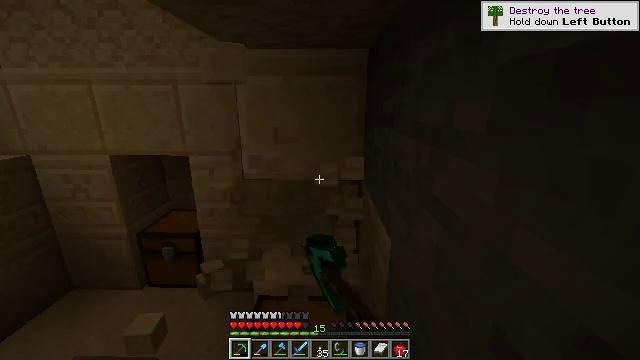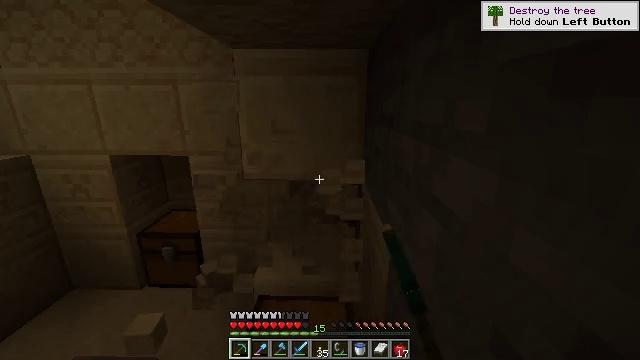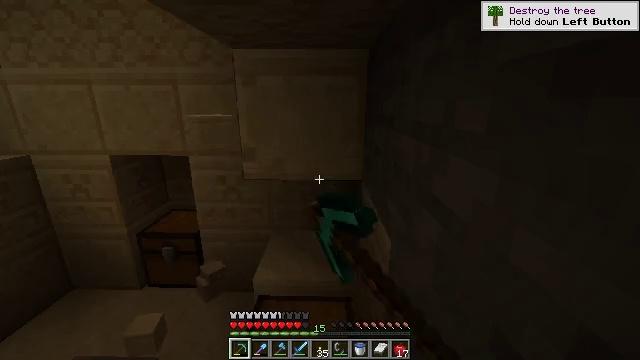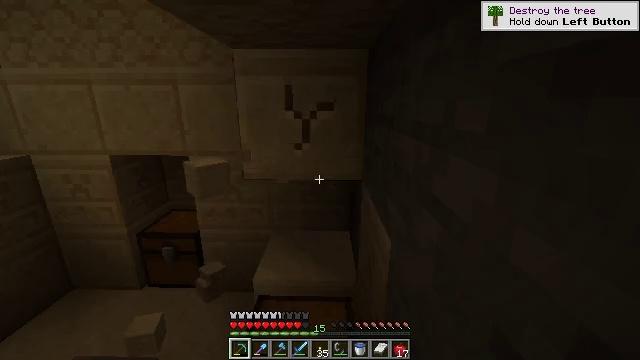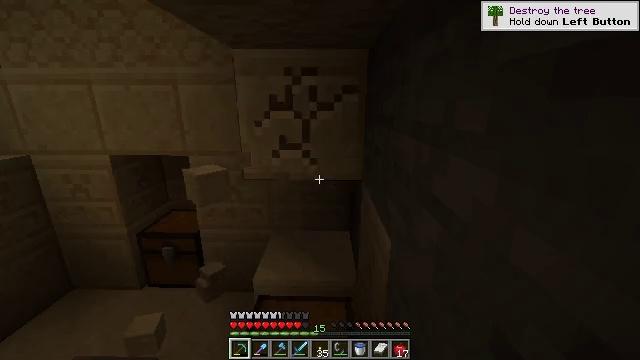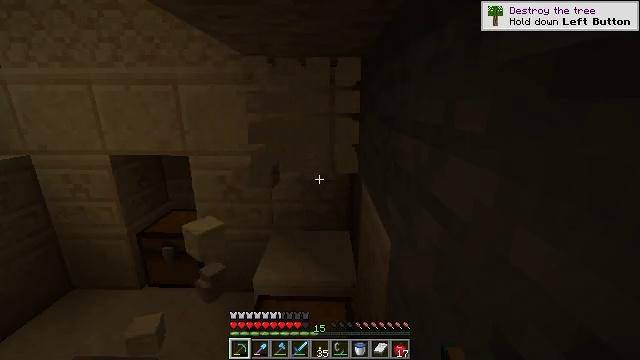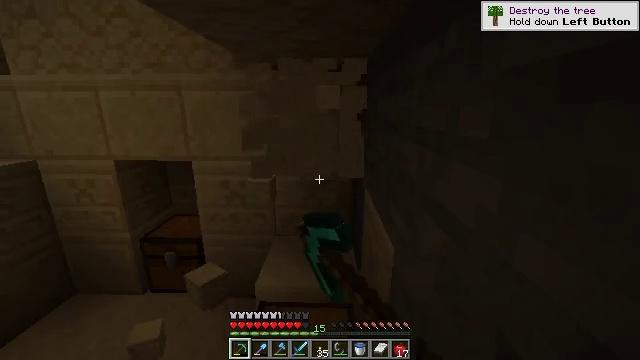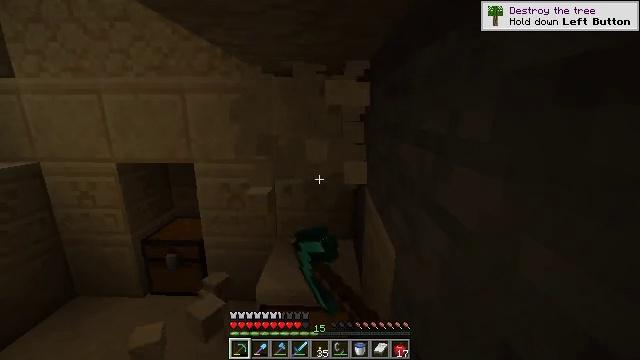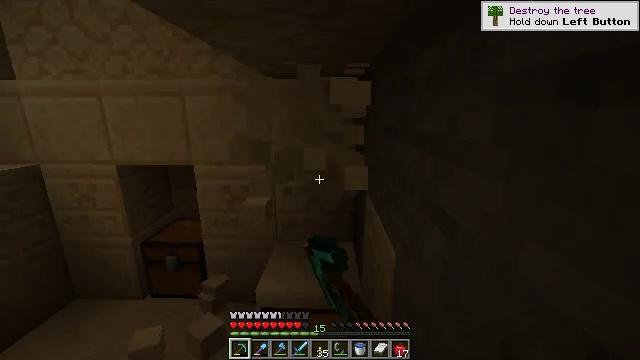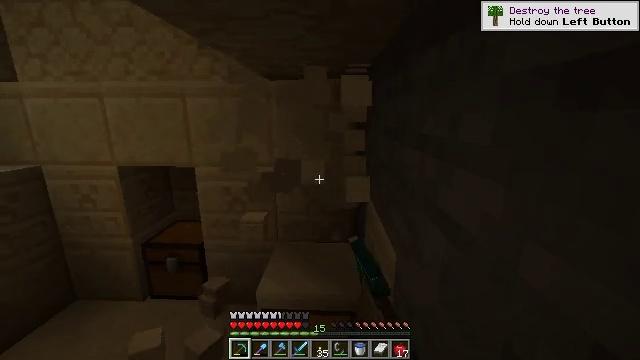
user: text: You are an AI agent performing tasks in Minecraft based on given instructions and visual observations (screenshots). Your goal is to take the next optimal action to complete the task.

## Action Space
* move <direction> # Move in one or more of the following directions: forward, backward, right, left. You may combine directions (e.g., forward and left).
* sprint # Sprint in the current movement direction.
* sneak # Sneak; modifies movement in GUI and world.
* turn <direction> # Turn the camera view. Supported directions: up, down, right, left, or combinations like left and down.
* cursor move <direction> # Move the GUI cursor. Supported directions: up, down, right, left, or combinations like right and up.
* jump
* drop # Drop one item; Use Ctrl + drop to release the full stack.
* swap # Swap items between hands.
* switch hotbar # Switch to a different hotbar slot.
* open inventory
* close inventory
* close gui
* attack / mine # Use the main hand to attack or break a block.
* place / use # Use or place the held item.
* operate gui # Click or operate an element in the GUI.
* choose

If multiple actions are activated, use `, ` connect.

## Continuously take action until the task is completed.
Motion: motion action
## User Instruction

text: Mine the cut sandstone.
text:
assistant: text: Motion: attack / mine
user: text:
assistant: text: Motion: attack / mine
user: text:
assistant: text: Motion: attack / mine
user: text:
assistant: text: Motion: attack / mine
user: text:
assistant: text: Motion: attack / mine
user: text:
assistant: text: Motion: turn up, attack / mine
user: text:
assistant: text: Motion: attack / mine
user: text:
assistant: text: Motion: attack / mine
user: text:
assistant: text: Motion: attack / mine
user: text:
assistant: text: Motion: attack / mine